Question: I have this datagrid view:

Now when the first row is double clicked i want its all data to be saved in variables, like the field 'name' should come in a variablename 'name' aand 'First Name' should come in another variaablename 'fname' and so on.
I have been trying to get the values using 'DataGridView1.CellContentDoubleClick' event, with the property called 'SelectedCells' but the intellisense is not providing me any information on how i can get the value of each column in that particular selected row.
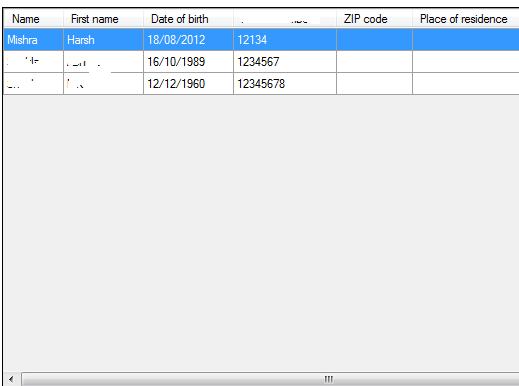
Answer: Finally i got the answer working for me so sharing it here:
'''
Private Sub DataGridView1_CellContentClick_1(ByVal sender As System.Object, ByVal e As System.Windows.Forms.DataGridViewCellEventArgs) Handles DataGridView1.CellContentDoubleClick
frm_dashboard.lbl_pnum_text.Text = DataGridView1.SelectedRows(0).Cells(0).Value
frm_dashboard.lbl_pname_text.Text = DataGridView1.SelectedRows(0).Cells(2).Value + " " + DataGridView1.SelectedRows(0).Cells(1).Value
frm_dashboard.lbl_paddress_text.Text = DataGridView1.SelectedRows(0).Cells(4).Value
frm_dashboard.Enabled = True
Me.Hide()
End Sub
'''